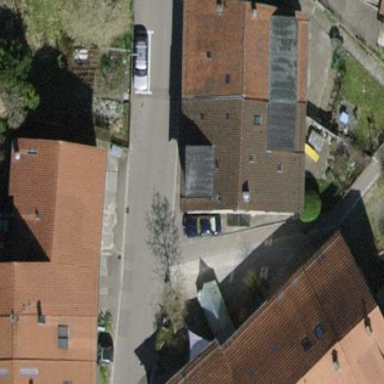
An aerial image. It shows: Semidetached house with gabled roof covered in tiles.